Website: home-depot
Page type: payment
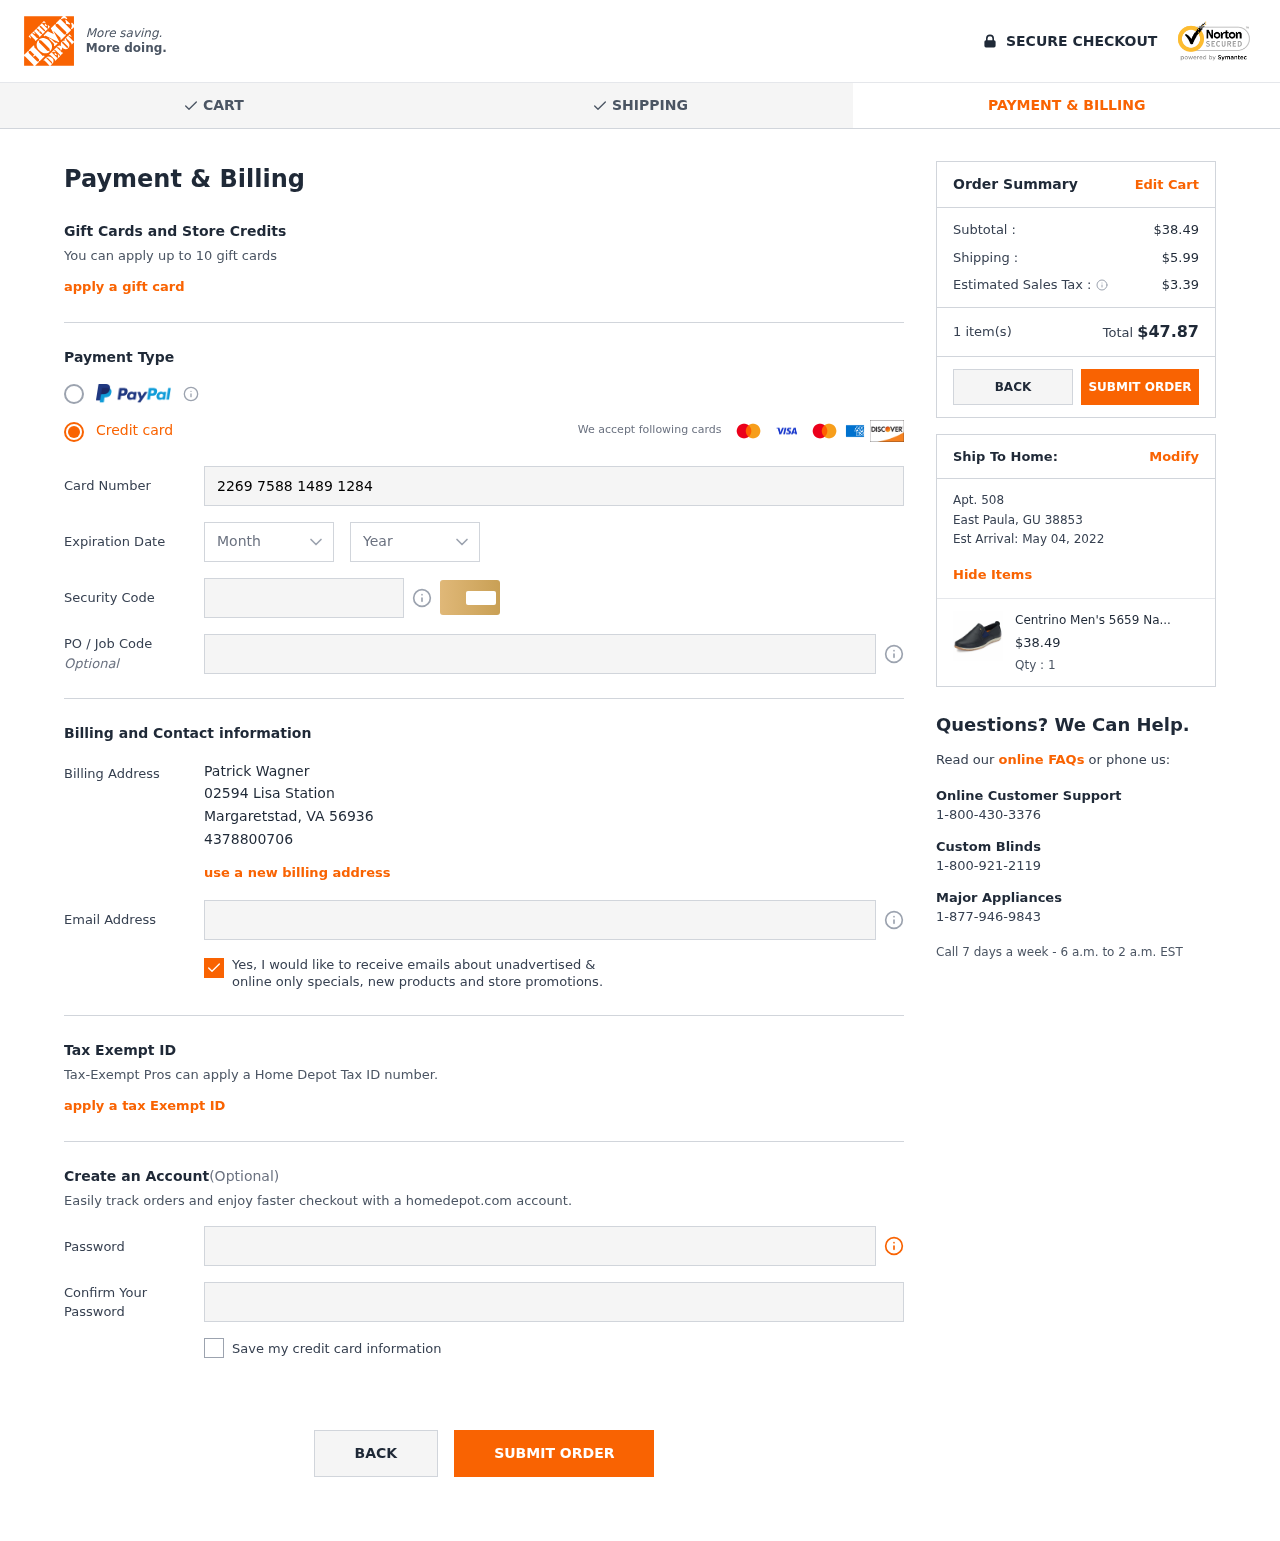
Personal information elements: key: PII_CARD_CVV
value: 194
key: PII_CARD_EXPIRY_MONTH
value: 12
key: PII_CARD_EXPIRY_YEAR
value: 26
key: PII_CARD_NUMBER
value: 2269 7588 1489 1284
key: PII_CITY
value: Margaretstad
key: PII_CITY2
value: East Paula
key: PII_EMAIL
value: pwagner@yahoo.com
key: PII_FULLNAME
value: Patrick Wagner
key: PII_PHONE
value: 4378800706
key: PII_POSTCODE
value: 56936
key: PII_POSTCODE2
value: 38853
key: PII_STATE_ABBR
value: VA
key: PII_STATE_ABBR2
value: GU
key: PII_STREET
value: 02594 Lisa Station
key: PII_STREET2
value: Apt. 508
Product elements: key: PRODUCT1_NAME
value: Centrino Men's 5659 Navy Loafers-10 UK (44 EU) (11 US) (5659-01)
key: PRODUCT1_PRICE
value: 38.49
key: PRODUCT1_QUANTITY
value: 1
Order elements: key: ORDER_SUBTOTAL
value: $38.49
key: ORDER_SHIPPING_COST
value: $5.99
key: ORDER_TAX
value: $3.39
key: ORDER_NUM_ITEMS
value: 1 item(s)
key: ORDER_TOTAL
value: $47.87
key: ORDER_DELIVERY_DATE
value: May 04, 2022